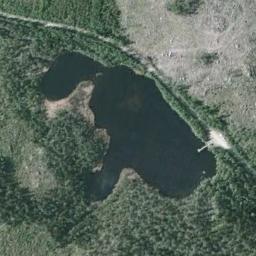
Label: lake